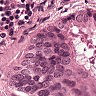
Metastatic tissue present: yes